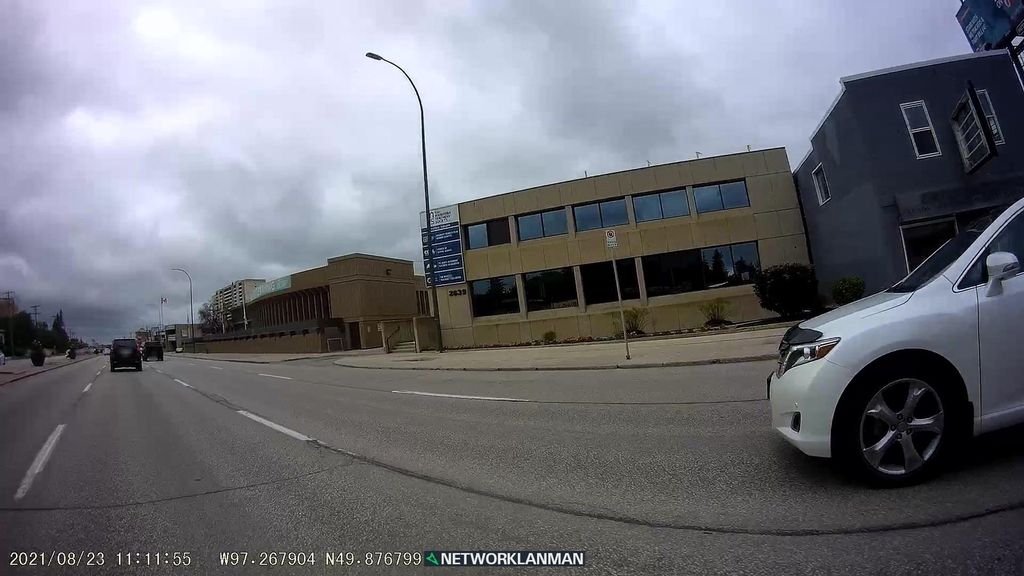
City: winnipeg